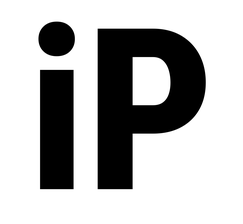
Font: Roboto_Condensed_ExtraBold